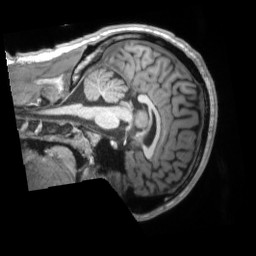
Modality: T1w
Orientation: sagittal
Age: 29
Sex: male
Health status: ill
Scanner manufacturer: siemens
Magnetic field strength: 3 T
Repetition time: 2.2 s
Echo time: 0.00157 s